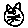
Label: cat